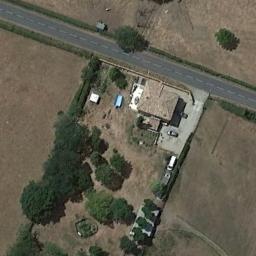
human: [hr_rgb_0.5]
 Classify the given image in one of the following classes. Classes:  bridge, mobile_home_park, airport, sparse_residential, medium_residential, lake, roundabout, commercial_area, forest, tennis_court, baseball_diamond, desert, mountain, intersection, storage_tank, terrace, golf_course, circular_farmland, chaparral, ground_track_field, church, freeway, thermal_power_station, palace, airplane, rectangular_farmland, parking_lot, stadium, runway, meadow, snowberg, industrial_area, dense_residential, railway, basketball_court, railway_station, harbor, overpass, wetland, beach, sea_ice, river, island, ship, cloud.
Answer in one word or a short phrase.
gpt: sparse_residential